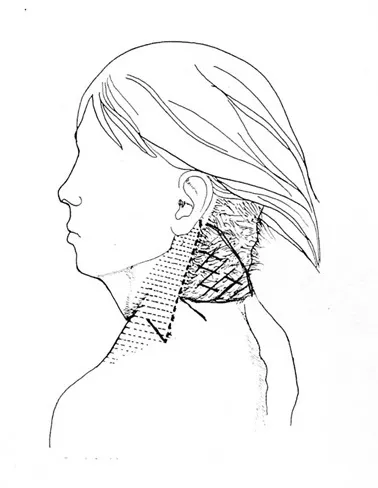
Our technical approach: lateral incision (dotted line) allows the dissection of the anterior cervical skin with the excision of the fascial band. The Z-plasty performs the basicervical shape. The triangle represents the surface of skin excision.
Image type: radiology (x_ray)